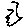
Label: zigzag